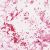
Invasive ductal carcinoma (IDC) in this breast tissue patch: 0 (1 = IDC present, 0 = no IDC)